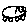
Label: car